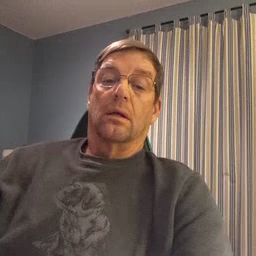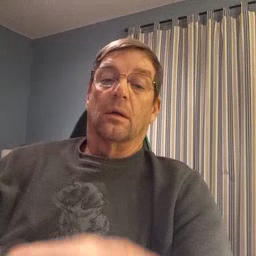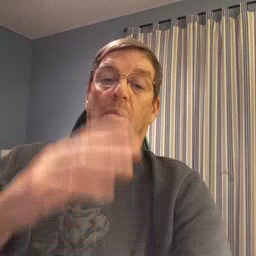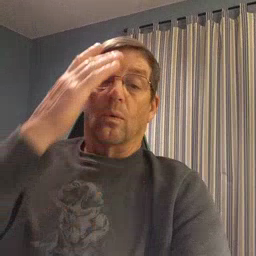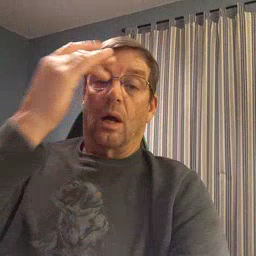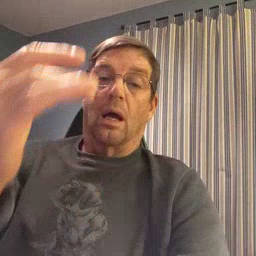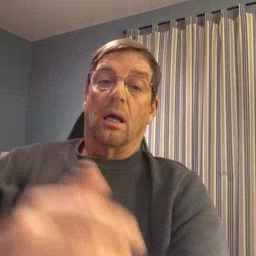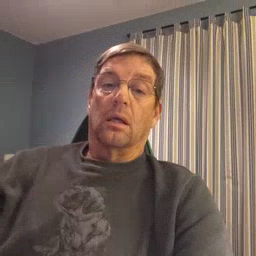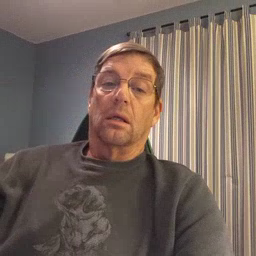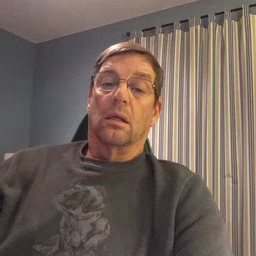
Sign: why